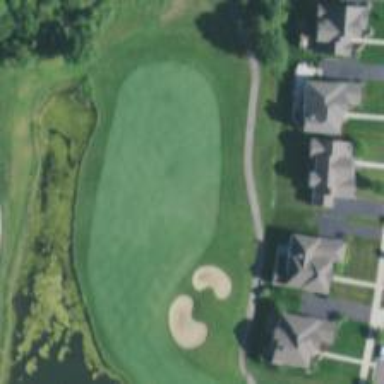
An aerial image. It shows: View of golf hole.